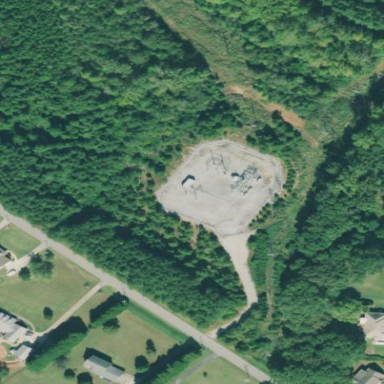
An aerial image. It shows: Distribution substation surrounded by fence.